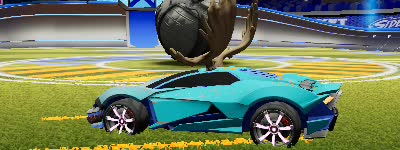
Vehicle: werewolf